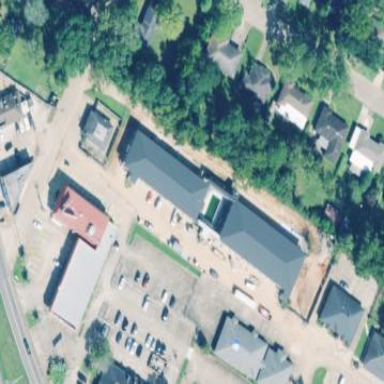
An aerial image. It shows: Building that is motel.